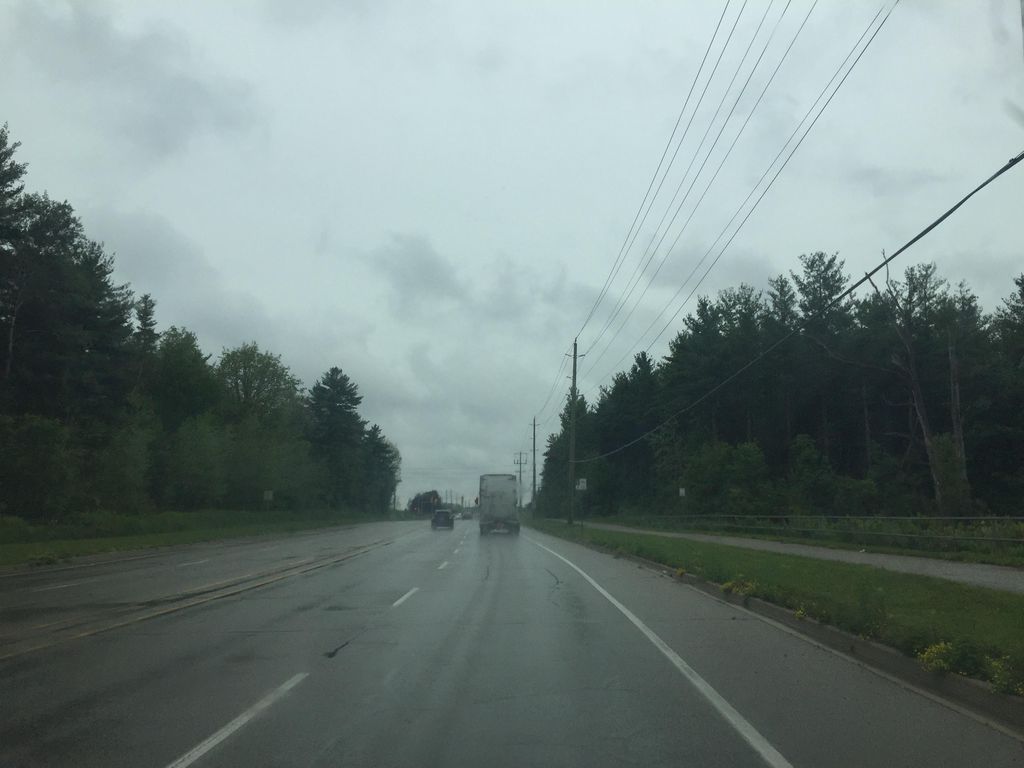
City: kitchener-waterloo